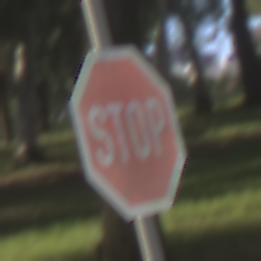
Verkehrszeichen: Stop
Umgebung: Outdoor, Nature
Tageszeit: MorningAfternoon
Wetter: Clear
Licht: Natural
Jahreszeit: NotSpecified
Kontrast: HighContrast